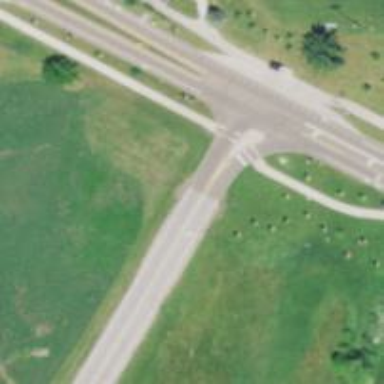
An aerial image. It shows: Asphalt footway crossing.